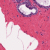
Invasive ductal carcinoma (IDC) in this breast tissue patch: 0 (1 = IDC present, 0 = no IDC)